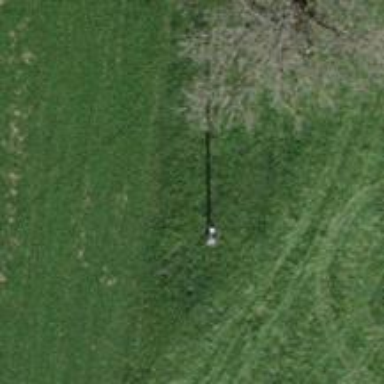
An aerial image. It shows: Power pole.